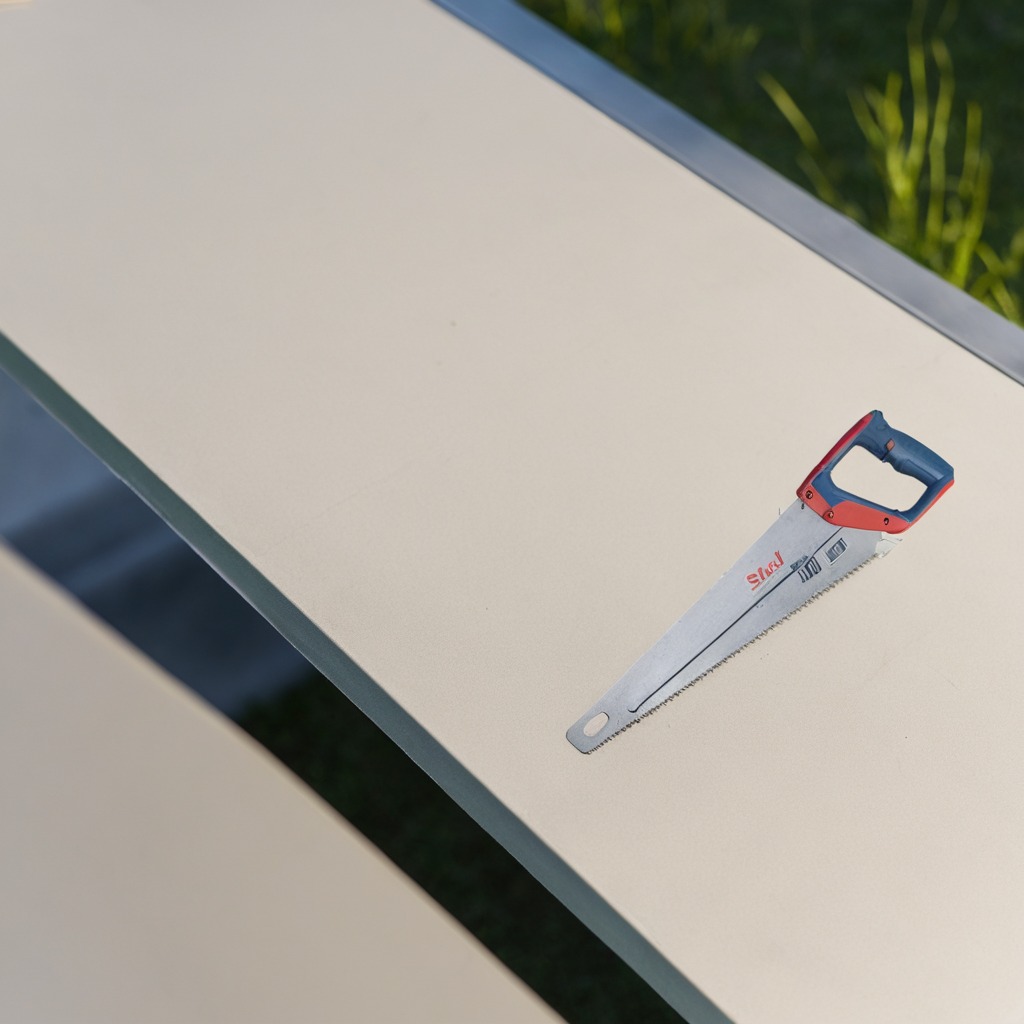
A metal saw is lying on the utility table.